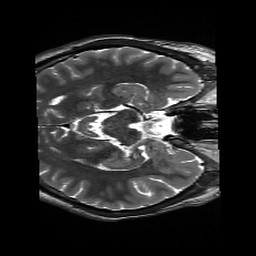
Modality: T2w
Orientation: axial
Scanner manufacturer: siemens
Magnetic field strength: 3 T
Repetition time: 13.52 s
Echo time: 0.088 s